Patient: sex M, age 54
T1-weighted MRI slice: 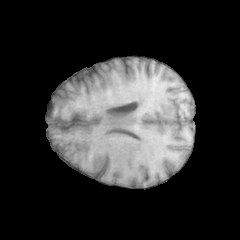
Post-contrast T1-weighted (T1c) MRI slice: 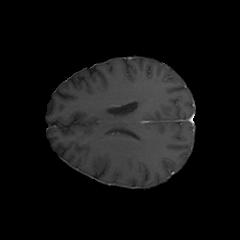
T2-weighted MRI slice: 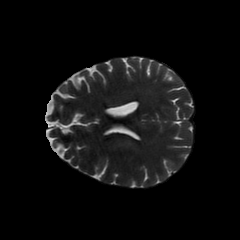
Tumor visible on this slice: no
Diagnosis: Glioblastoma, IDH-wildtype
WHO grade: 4